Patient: sex M, age 76
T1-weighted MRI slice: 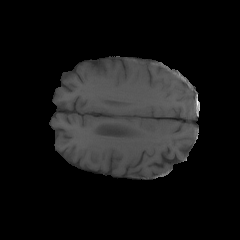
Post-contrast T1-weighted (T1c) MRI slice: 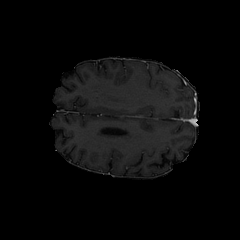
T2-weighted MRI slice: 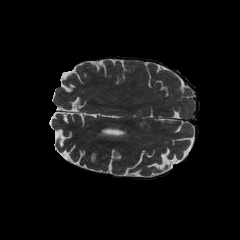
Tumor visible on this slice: no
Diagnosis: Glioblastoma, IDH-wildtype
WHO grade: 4